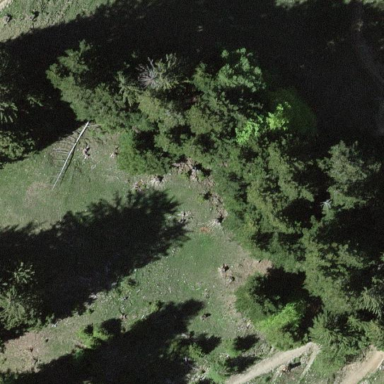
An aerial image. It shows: Forest with mixture of leaf types and cycles.